Interaction volume radius: 10 \u00c5
Interaction volume height: 15 \u00c5
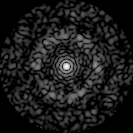
Disorder parameter: 0.8099